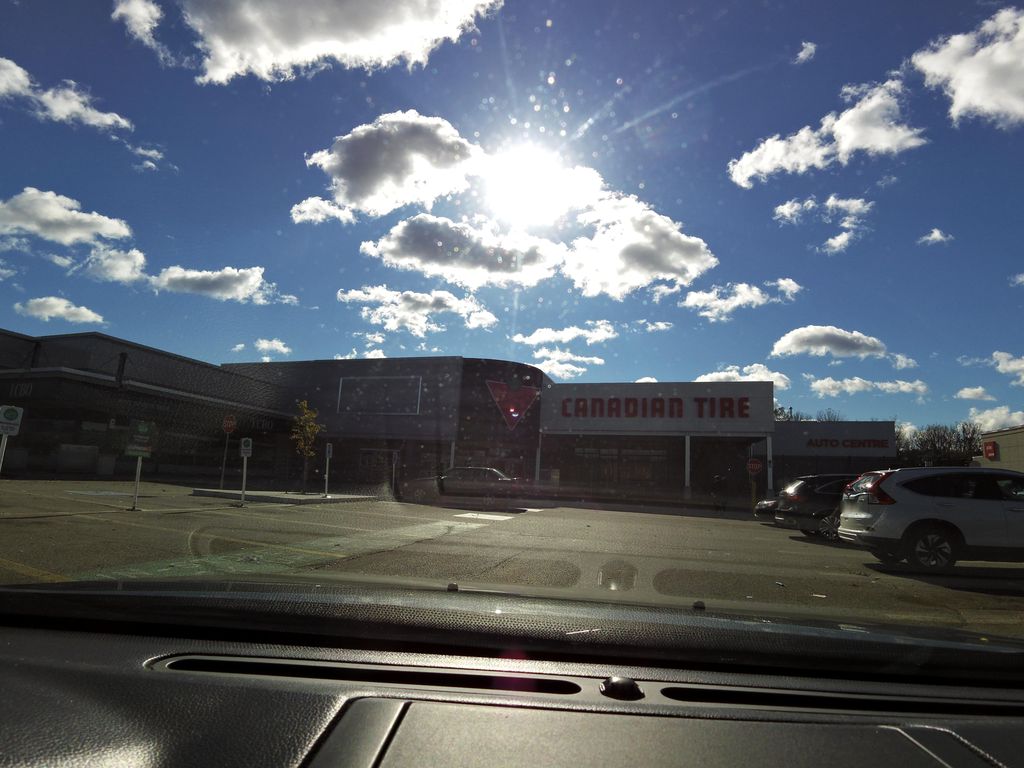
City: hamilton